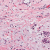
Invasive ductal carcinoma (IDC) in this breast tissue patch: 1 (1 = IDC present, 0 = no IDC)